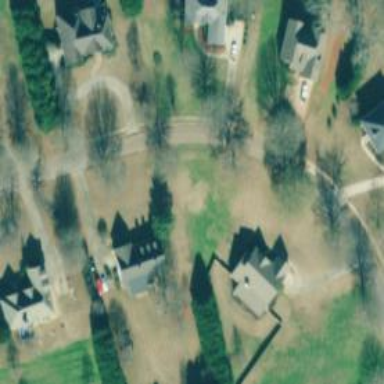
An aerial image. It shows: Driveway.